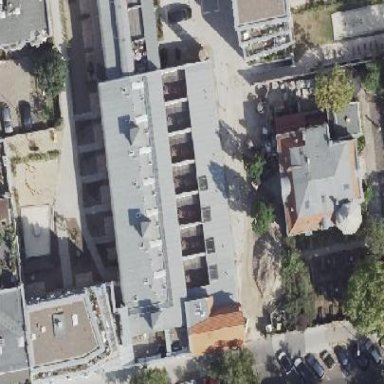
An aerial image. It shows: Industrial building used as apartments.